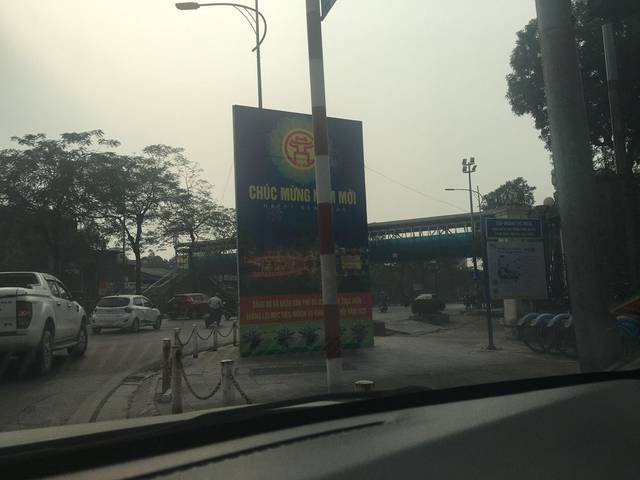
Region: Vietnam
Coordinates: 21.008, 105.846